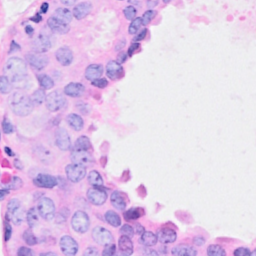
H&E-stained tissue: Breast